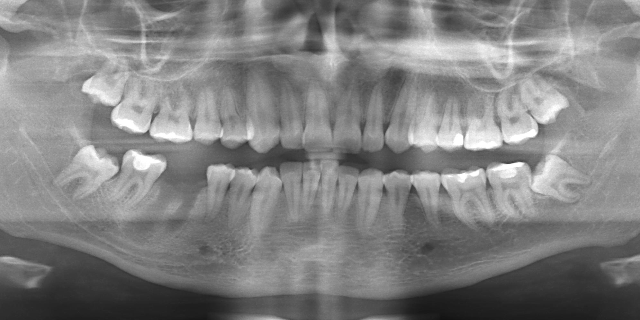
adult